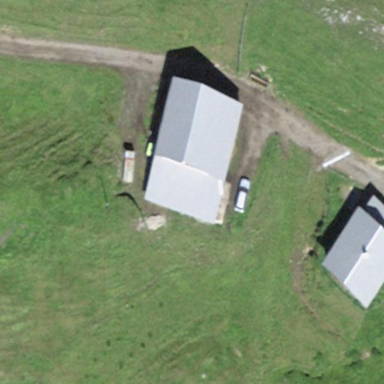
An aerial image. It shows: Cowshed building.